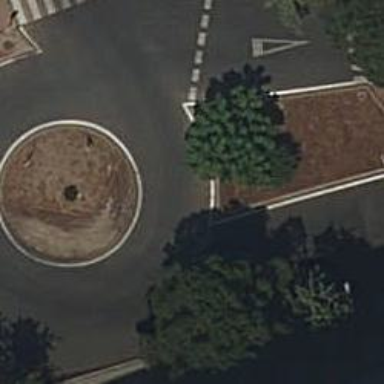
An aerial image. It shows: Roundabout on residential road with asphalt surface.